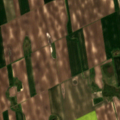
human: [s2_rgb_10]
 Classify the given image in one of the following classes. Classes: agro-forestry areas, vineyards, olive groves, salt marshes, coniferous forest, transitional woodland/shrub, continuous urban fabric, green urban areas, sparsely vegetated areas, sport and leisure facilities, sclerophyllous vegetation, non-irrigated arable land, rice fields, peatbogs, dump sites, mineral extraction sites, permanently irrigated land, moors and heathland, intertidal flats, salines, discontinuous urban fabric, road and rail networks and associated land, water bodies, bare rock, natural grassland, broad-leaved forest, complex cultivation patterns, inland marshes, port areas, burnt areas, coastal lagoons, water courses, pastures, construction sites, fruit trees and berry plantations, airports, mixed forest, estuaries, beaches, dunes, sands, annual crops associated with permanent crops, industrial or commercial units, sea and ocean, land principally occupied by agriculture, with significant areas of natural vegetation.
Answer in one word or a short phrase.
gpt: non-irrigated arable land